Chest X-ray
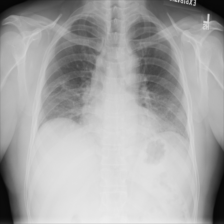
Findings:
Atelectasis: negative
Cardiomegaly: negative
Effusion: negative
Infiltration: negative
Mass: negative
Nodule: negative
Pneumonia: negative
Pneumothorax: positive
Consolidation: negative
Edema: negative
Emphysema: negative
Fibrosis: negative
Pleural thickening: negative
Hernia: negative